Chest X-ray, PA view. Patient: 49 years old, sex F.
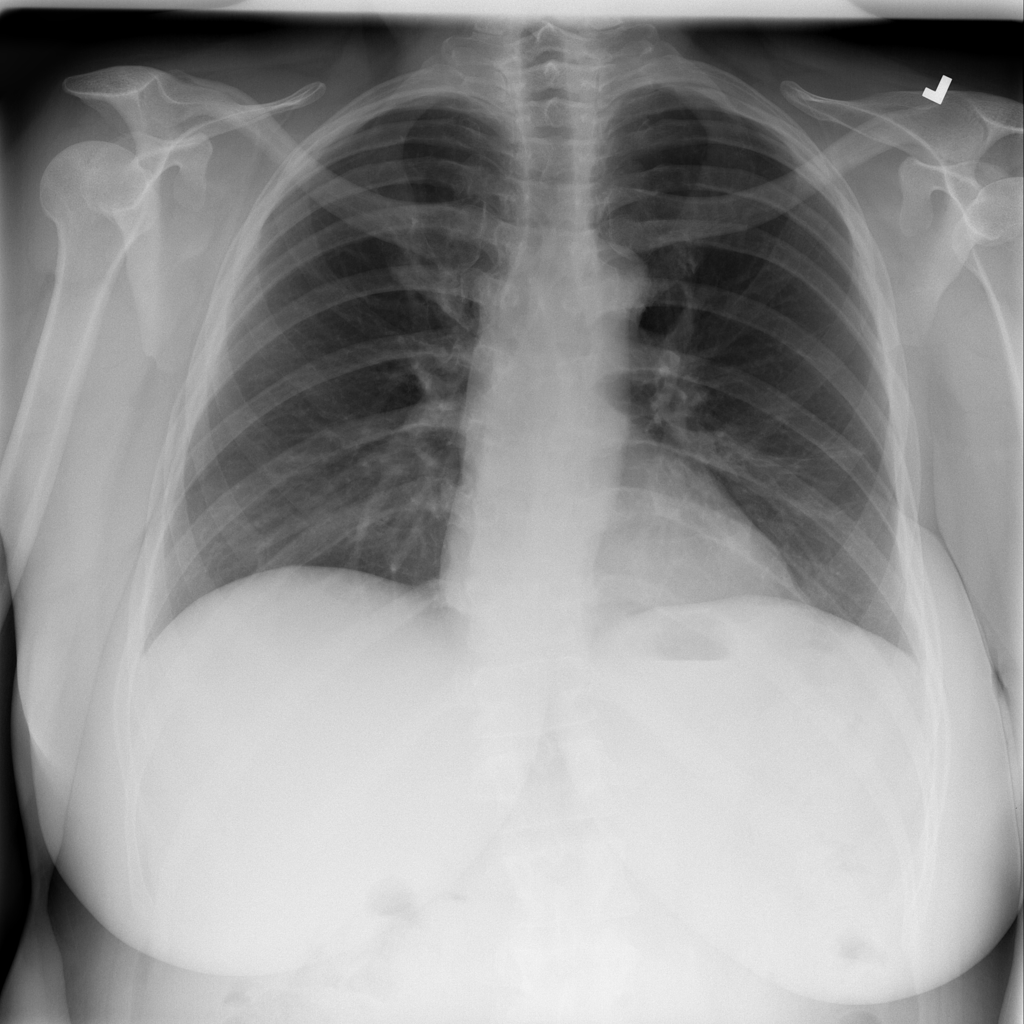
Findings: No Finding